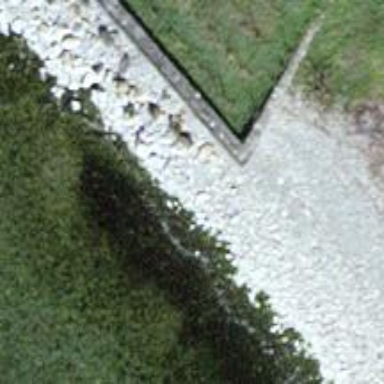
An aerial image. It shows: Retaining wall.